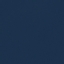
Land use / land cover class: SeaLake